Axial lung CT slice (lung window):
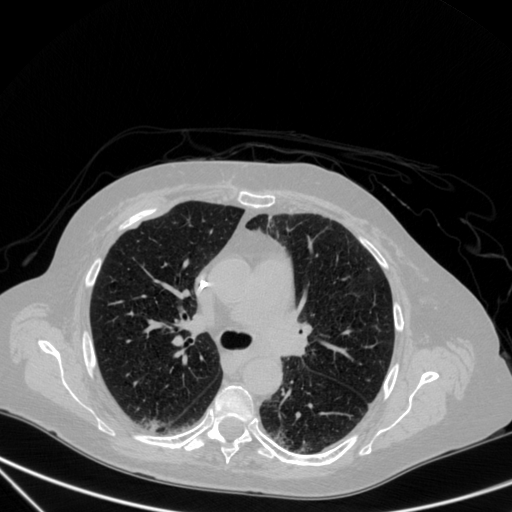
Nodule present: no